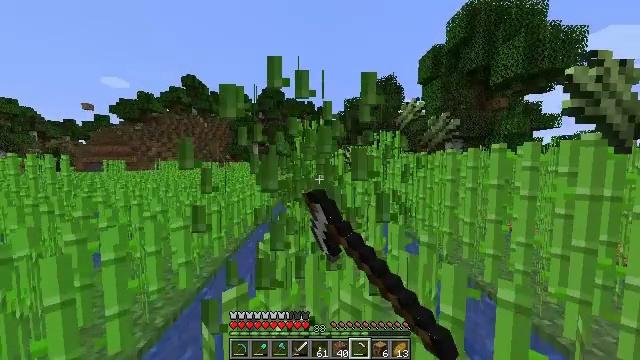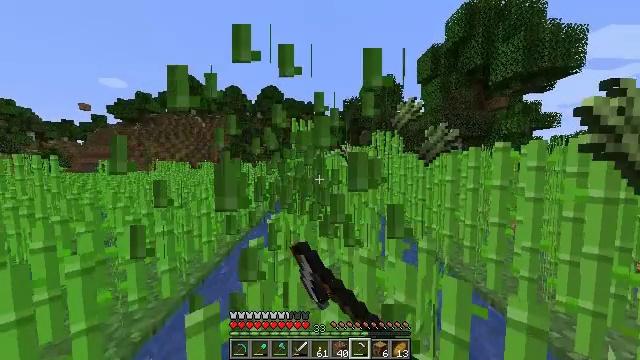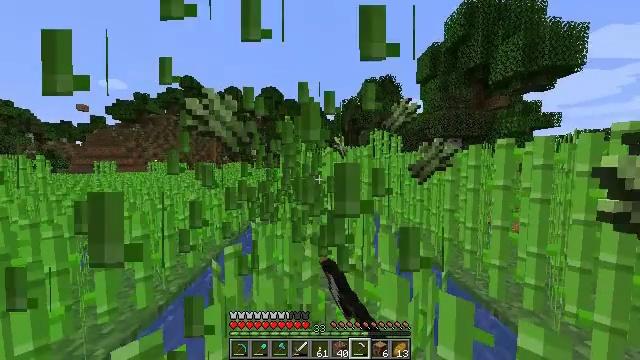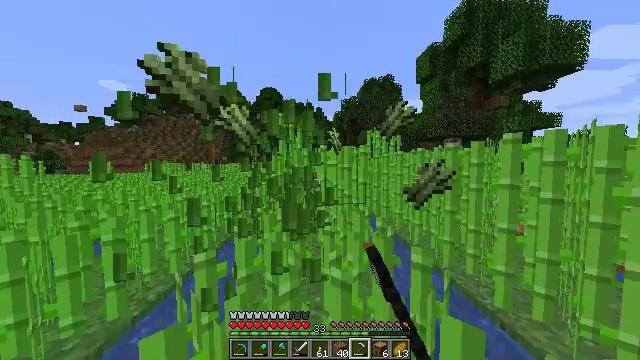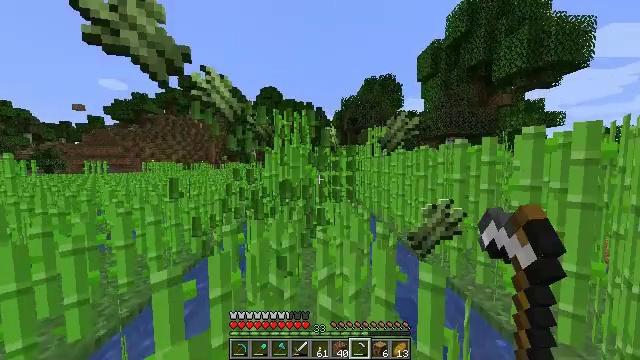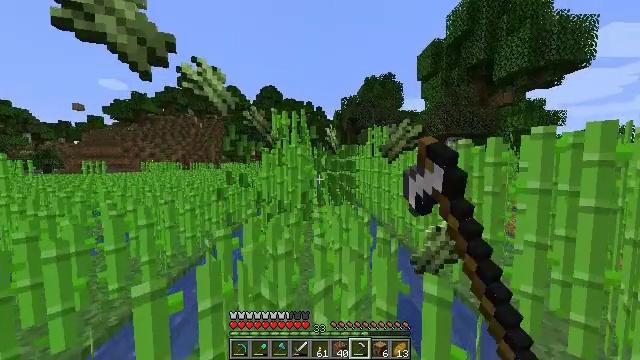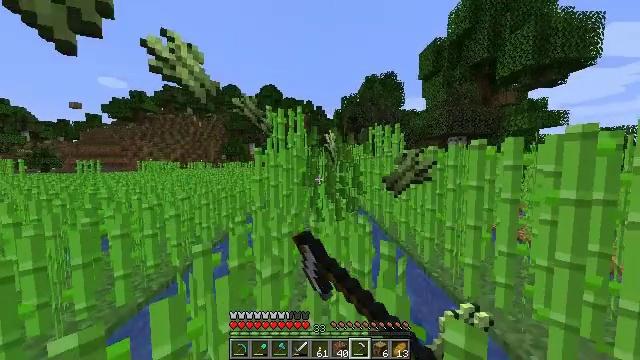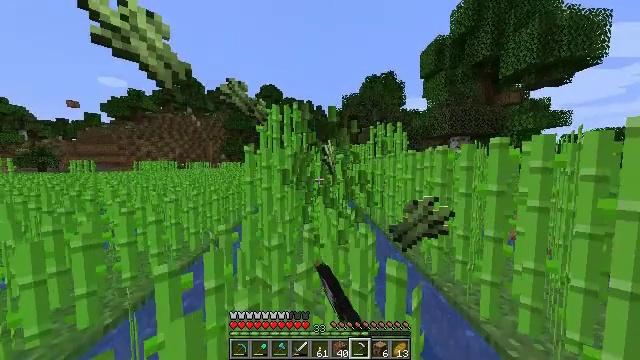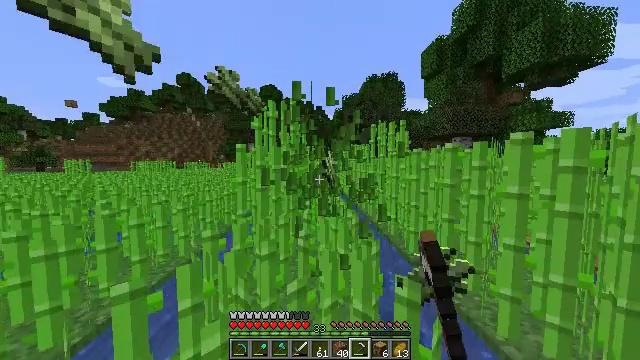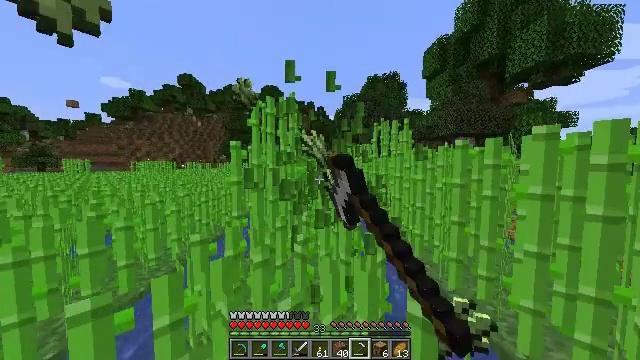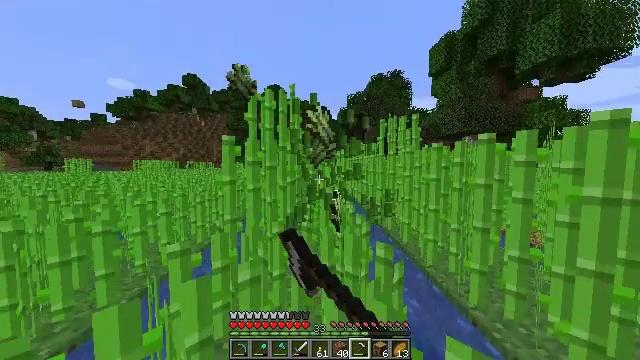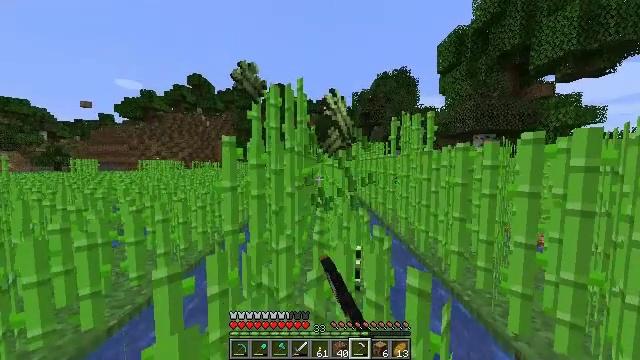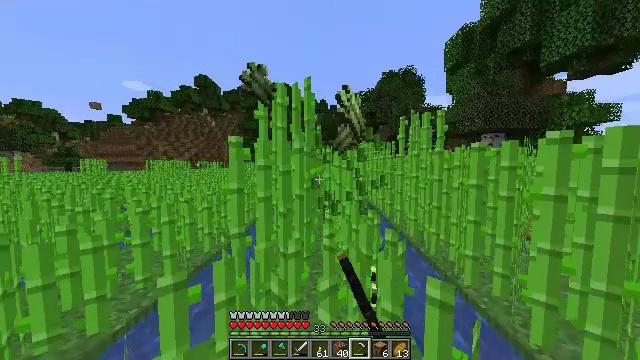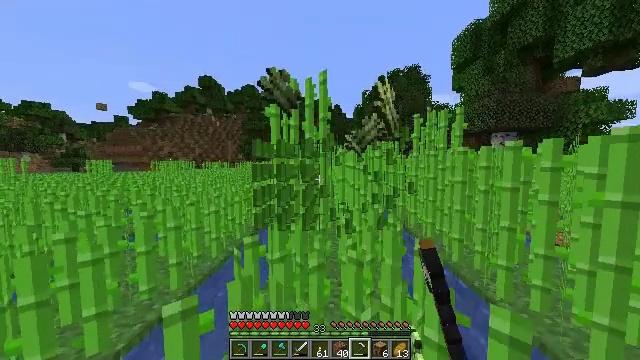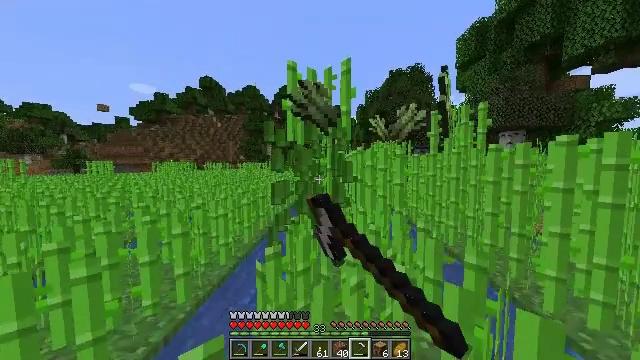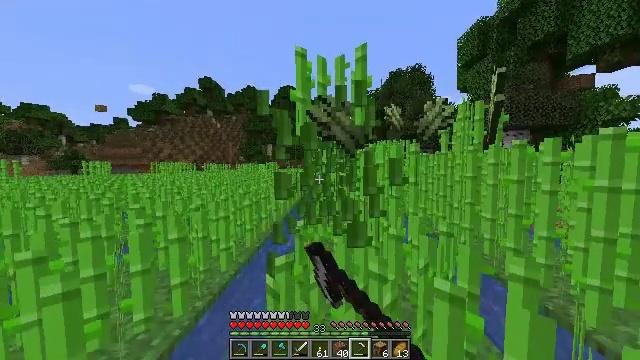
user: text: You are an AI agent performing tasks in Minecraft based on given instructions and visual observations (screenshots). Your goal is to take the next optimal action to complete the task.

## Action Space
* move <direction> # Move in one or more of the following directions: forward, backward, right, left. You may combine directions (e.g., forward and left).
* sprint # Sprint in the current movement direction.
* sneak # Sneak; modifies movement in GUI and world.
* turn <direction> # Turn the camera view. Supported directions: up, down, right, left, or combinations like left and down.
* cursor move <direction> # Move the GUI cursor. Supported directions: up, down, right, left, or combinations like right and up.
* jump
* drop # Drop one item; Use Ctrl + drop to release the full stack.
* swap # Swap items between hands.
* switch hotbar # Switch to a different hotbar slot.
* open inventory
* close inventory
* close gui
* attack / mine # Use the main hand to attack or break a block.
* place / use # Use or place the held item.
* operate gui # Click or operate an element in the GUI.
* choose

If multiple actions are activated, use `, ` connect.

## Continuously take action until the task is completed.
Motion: motion action
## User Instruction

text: Harvest sugar cane from the plant.
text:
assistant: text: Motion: move forward and move right, sprint, attack / mine
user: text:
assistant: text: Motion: move forward and move right, sprint, attack / mine
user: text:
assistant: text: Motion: move forward, sprint, attack / mine
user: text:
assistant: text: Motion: move forward, sprint, attack / mine
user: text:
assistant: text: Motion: move forward, sprint, attack / mine
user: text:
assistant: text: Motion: move forward, sprint, attack / mine
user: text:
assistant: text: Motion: move forward, sprint, attack / mine
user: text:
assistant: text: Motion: move forward, sprint, attack / mine
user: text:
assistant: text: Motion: move forward, sprint, attack / mine
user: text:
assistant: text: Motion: move forward, sprint, attack / mine
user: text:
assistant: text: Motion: move forward and move left, sprint, turn left, attack / mine
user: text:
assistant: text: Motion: move forward and move left, sprint, turn left, attack / mine
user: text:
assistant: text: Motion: move forward and move left, sprint, attack / mine
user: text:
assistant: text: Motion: move forward and move left, sprint, attack / mine
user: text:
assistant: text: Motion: move forward, sprint, attack / mine
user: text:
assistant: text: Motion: move forward, sprint, attack / mine
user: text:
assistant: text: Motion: move forward and move right, sprint, turn right, attack / mine
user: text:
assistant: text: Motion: move forward and move right, sprint, attack / mine
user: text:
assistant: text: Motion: move forward and move right, sprint, attack / mine
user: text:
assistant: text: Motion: move forward and move right, sprint, attack / mine
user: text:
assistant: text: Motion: move forward, sprint, attack / mine
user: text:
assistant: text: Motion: move forward, sprint, attack / mine
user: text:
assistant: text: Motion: move forward, sprint, attack / mine
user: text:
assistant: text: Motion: move forward, sprint, attack / mine
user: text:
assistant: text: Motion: move forward, sprint, attack / mine
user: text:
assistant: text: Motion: move forward, sprint, attack / mine
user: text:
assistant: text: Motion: move forward and move left, sprint, turn left, attack / mine
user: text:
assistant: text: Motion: move forward and move left, sprint, turn left, attack / mine
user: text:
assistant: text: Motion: move forward and move left, sprint, attack / mine
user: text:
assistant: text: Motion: move forward and move left, sprint, attack / mine